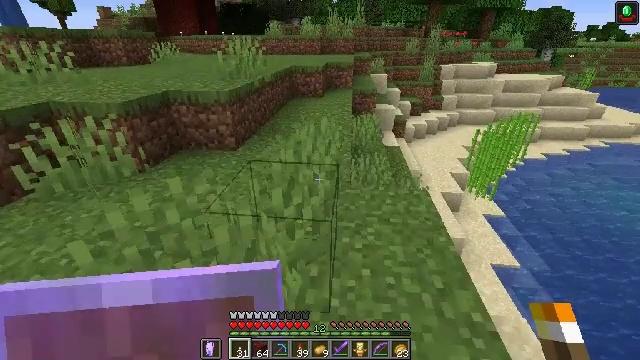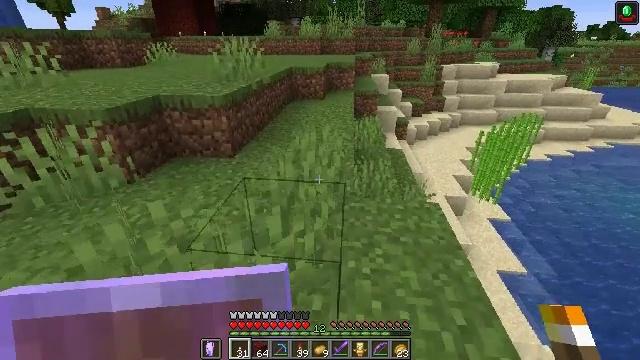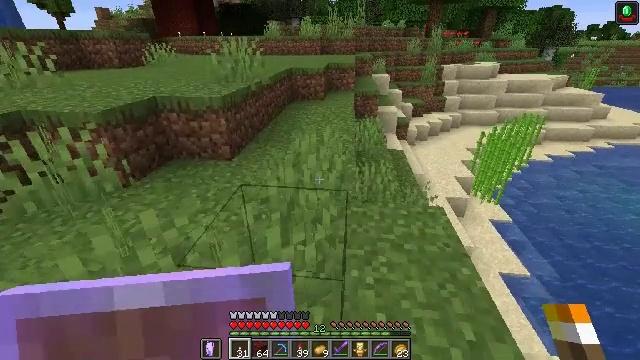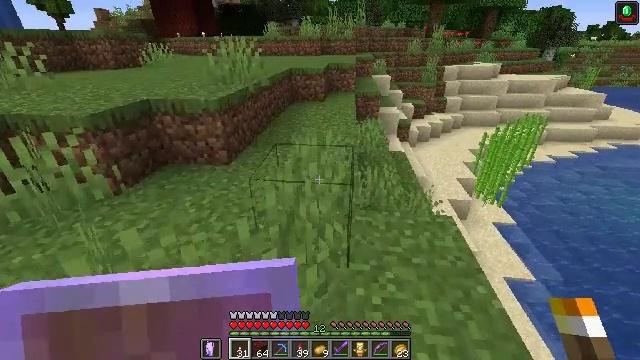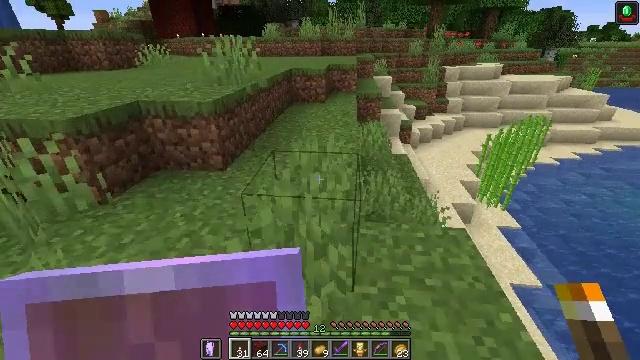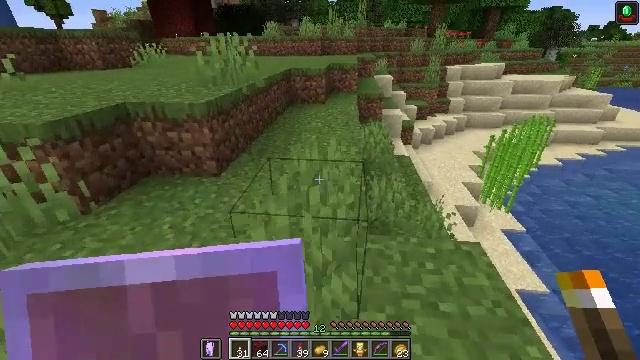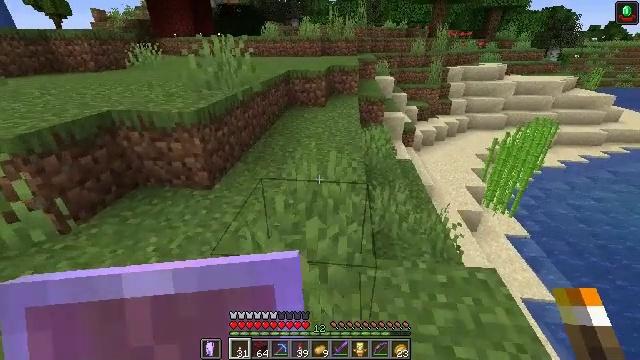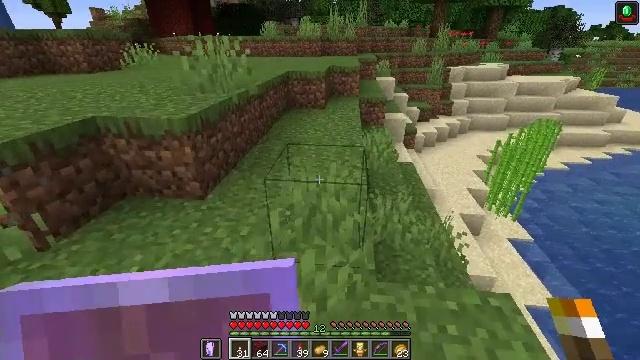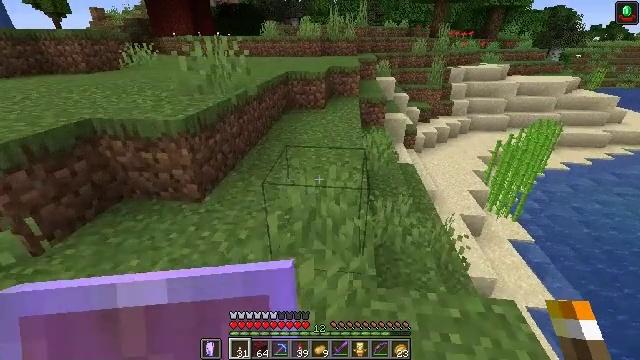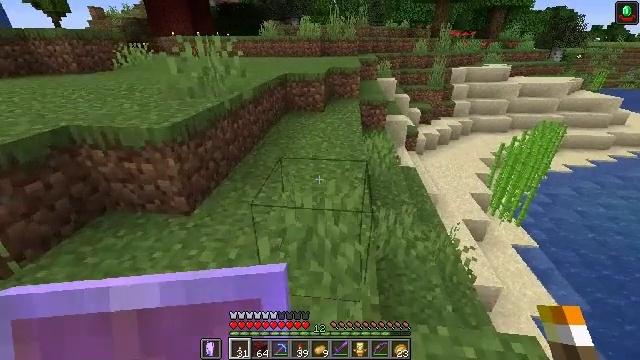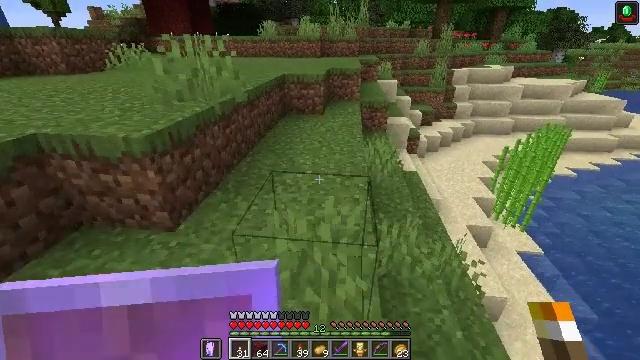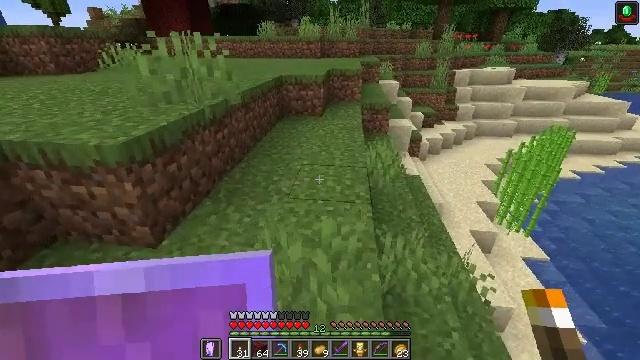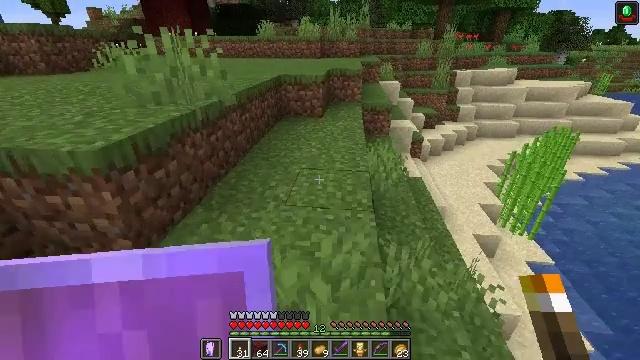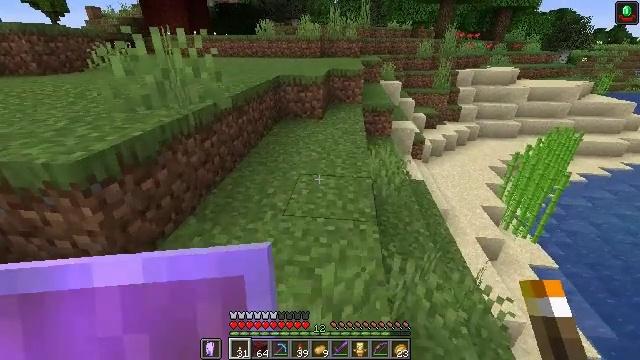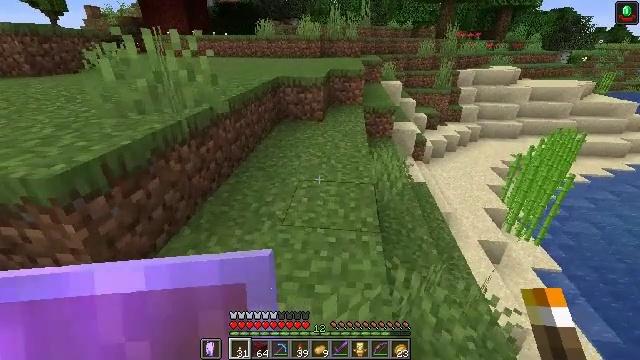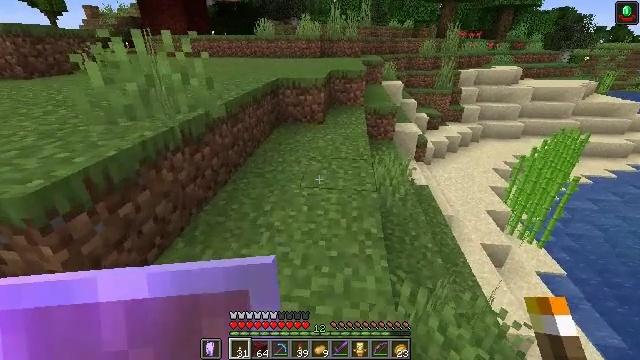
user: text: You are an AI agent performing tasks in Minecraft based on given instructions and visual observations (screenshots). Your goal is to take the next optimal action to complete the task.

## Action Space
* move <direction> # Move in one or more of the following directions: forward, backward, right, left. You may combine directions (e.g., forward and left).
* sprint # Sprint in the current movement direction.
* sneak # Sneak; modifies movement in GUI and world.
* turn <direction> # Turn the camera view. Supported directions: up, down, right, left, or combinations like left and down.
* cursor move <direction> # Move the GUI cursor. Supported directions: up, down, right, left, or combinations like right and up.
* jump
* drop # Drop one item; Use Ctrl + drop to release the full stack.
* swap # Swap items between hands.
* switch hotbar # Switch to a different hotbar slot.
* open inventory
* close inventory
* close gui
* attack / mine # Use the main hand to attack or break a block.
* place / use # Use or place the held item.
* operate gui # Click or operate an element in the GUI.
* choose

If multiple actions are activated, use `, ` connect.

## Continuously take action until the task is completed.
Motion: motion action
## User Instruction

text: Cook mutton in the furnace to get cooked mutton.
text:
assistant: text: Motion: move forward
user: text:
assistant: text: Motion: move forward
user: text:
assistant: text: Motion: move forward
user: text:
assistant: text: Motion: move forward
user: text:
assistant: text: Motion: move forward
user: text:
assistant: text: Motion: move forward
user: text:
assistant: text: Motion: move forward
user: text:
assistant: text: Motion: move forward
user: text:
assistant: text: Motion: move forward
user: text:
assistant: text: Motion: move forward
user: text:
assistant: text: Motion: move forward
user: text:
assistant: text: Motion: move forward
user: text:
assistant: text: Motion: move forward
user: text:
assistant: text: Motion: move forward
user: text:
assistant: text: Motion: move forward
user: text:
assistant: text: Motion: move forward
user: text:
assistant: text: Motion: move forward
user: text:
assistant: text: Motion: move forward
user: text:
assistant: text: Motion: move forward
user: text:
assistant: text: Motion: move forward
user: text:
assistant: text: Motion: move forward
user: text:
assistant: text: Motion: move forward
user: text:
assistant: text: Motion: move forward and move left
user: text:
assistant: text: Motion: move forward and move left
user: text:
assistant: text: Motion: move forward and move left
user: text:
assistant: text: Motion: move forward
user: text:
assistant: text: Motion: move forward
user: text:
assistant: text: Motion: move forward
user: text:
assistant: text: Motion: move forward
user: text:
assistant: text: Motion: move forward